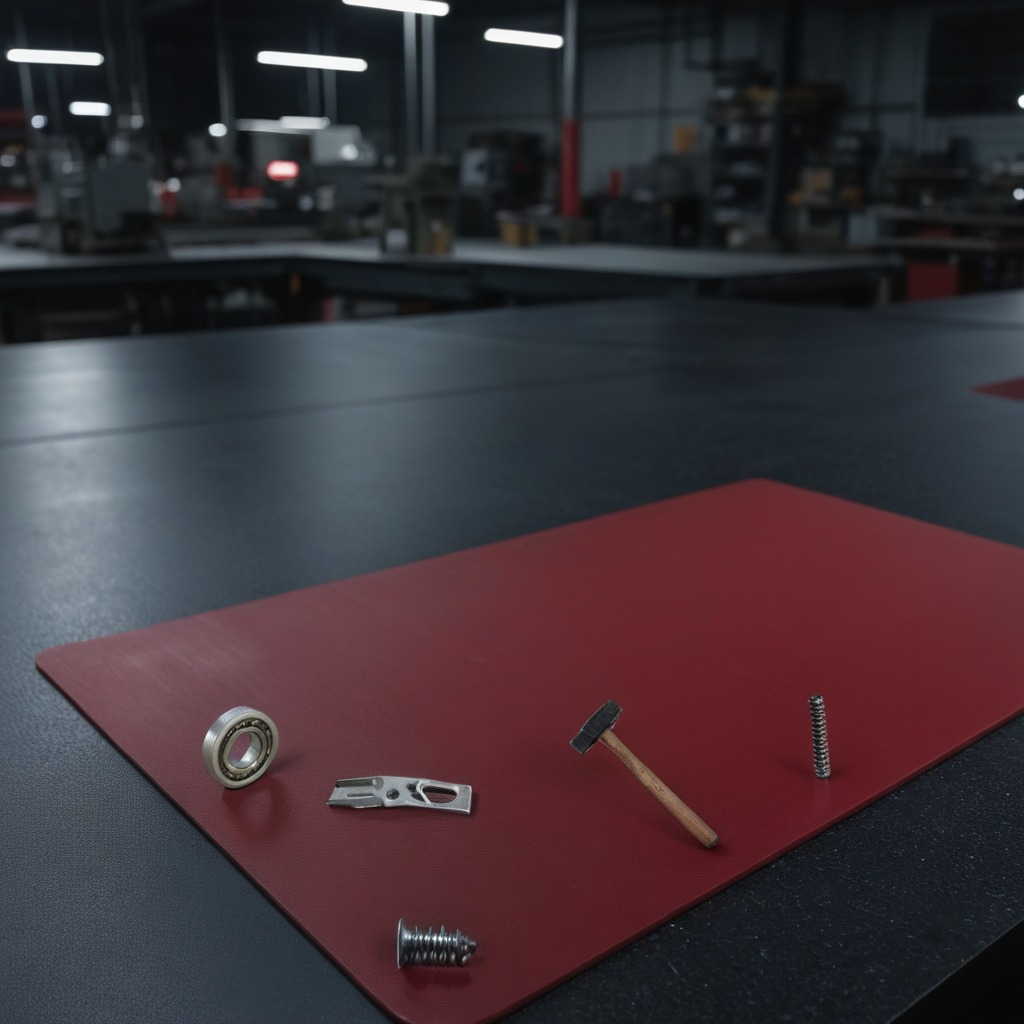
A ball bearing, a utility knife, a metal machine screw, a hammer, and a coiled metal spring are lying on a clean granite tabletop.